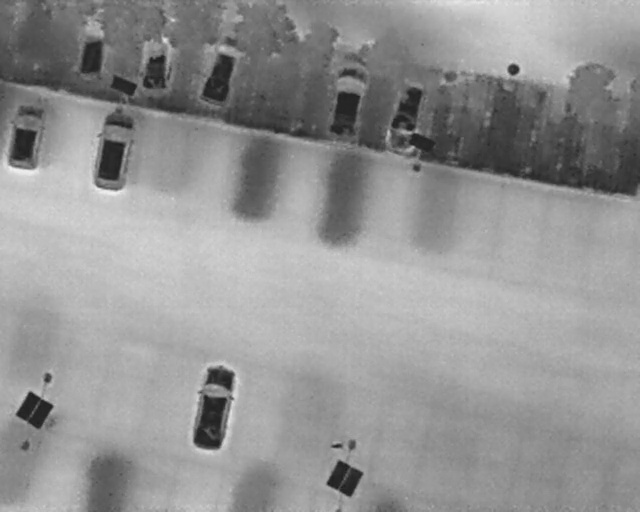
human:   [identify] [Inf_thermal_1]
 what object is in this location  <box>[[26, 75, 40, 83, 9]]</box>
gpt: <ref>1 large car at the bottom</ref>